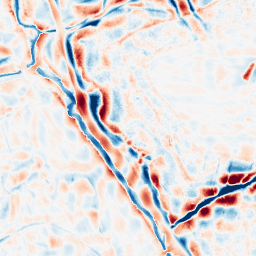
Category: wavelet
Decomposition family: wavelet_biorthogonal
Decomposition parameters: wavelet: bior5.5
level: 4
Upsampling method: quartic
Upsampling parameters: scale: 4
Upsampling scale: 4